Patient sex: F
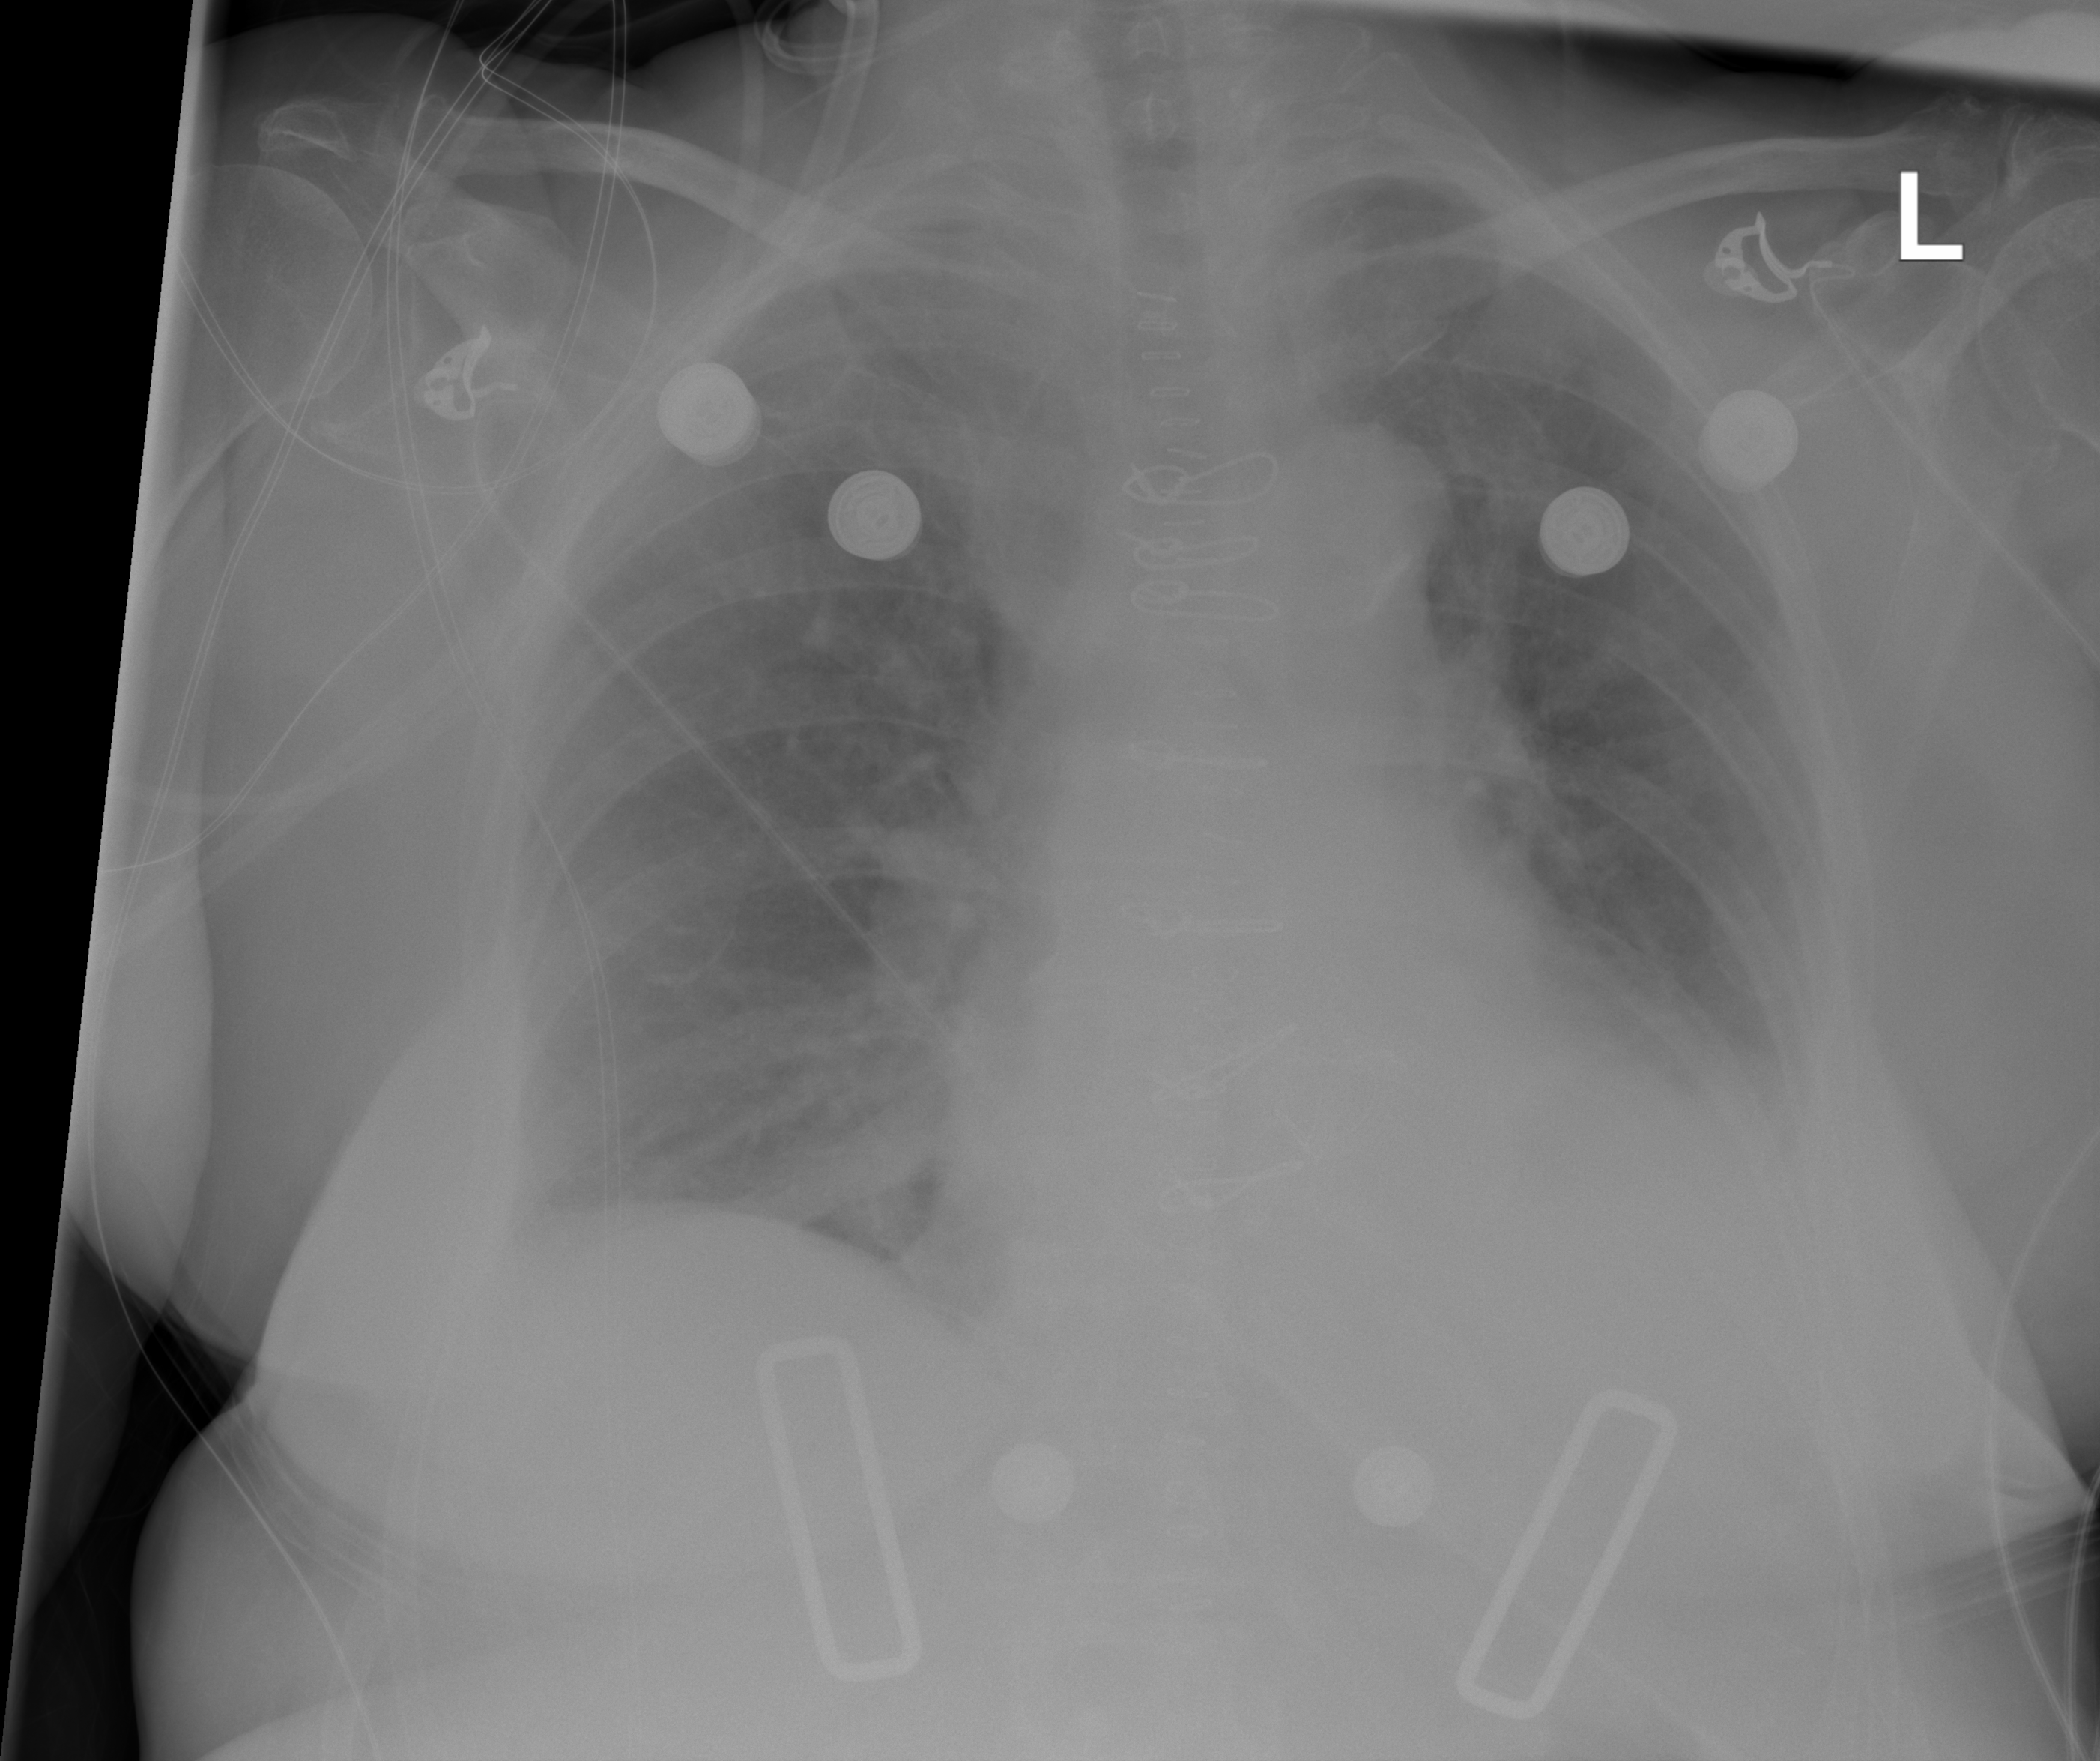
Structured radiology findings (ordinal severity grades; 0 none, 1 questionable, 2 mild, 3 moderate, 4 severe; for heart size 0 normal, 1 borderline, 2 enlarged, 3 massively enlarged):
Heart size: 2
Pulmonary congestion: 2
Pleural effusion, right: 1
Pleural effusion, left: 2
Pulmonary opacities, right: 0
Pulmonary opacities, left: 0
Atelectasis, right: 2
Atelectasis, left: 2